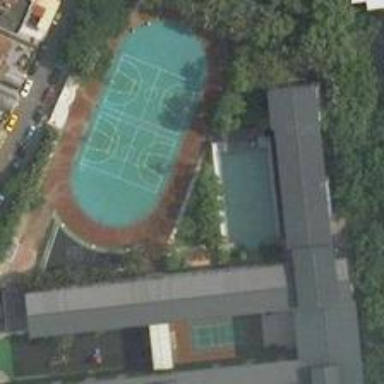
The lake-blue bastetball courts are at the edge of the housing area, with lush plants neaby .